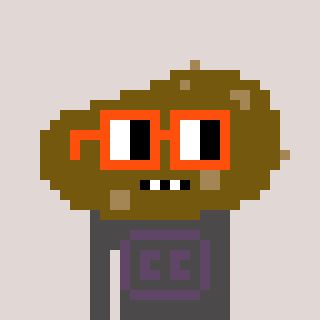
a pixel art character with square orange glasses, a potato-shaped head and a grayscale-colored body on a warm background